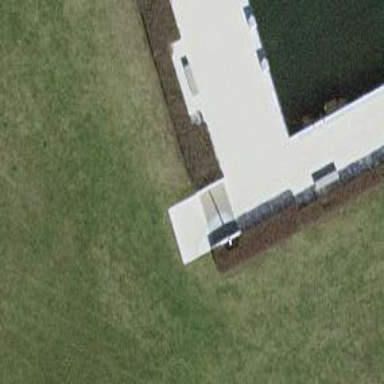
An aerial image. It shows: Hedge barrier.